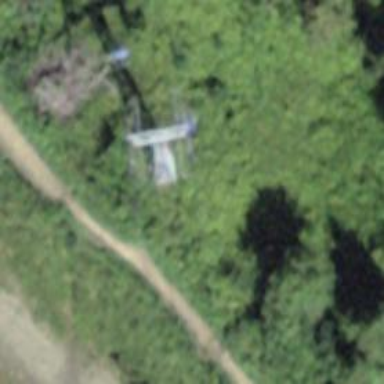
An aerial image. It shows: Pylon used for aerialway.